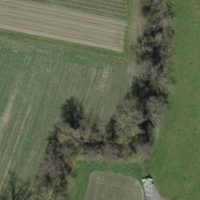
EUNIS habitat code: 52
Species observed at this site:
Prunus padus
Salvia pratensis